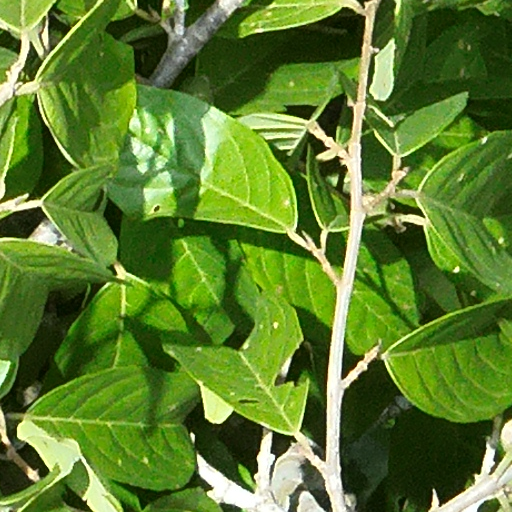
Species: Quararibea stenophylla
GBIF accepted scientific name: Quararibea stenophylla
Crown area (m\u00b2): 48.741